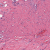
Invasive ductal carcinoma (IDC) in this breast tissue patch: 0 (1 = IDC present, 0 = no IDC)